Question: I have two JScrollPanes in the same window. The one on the left is large enough to display the contents of the contained panel. The one on the right is not large enough to display its contents and thus it needs to create a vertical scrollbar.

But as you can see, the problem is that when the vertical scrollbar appears, the scrollbar appears on the of the JScrollPane. It covers up content contained inside and thus a horizontal scrollbar is necessary to show everything. I want that fixed.
I realize that I can turn the vertical scrollbar on all the time, but for aesthetic reasons, I only want for it to appear when necessary, without making it necessary for a horizontal scrollpane to appear.
EDIT: My code for starting this is as simple as can be:
'''
JScrollPane groupPanelScroller = new JScrollPane(groupPanel);
this.add(groupPanelScroller, "align center");
'''
I am using MigLayout (MigLayout.com), but this problem seems to appear no matter what layout manager I am using. Also, if I shrink the window so that the left panel is no longer large enough to display everything, the same behavior as the right panel occurs.
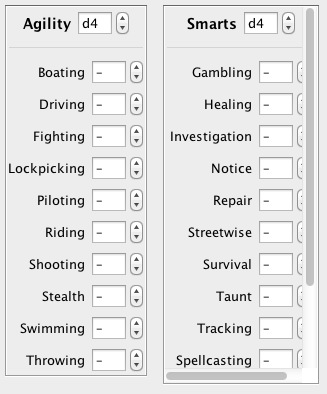
Answer: First: <URL> on the component level. Especially not so when you do have a powerful LayoutManager such as MigLayout which supports tweaking on the manager level.
In code, adjusting the pref size of whatever:
'''
// calculate some width to add to pref, f.i. to take the scrollbar width into account
final JScrollPane pane = new JScrollPane(comp);
int prefBarWidth = pane.getVerticalScrollBar().getPreferredSize().width;
// **do not**
comp.setPreferredSize(new Dimension(comp.getPreferredSize().width + prefBarWidth, ...);
// **do**
String pref = "(pref+" + prefBarWidth + "px)";
content.add(pane, "width " + pref);
'''
That said: basically, you hit a (arguable) bug in ScrollPaneLayout. While it looks like taking the scrollbar width into account, it actually doesn't in all cases. The relevant snippet from preferredLayoutSize
'''
// filling the sizes used for calculating the pref
Dimension extentSize = null;
Dimension viewSize = null;
Component view = null;
if (viewport != null) {
extentSize = viewport.getPreferredSize();
view = viewport.getView();
if (view != null) {
viewSize = view.getPreferredSize();
} else {
viewSize = new Dimension(0, 0);
}
}
....
// the part trying to take the scrollbar width into account
if ((vsb != null) && (vsbPolicy != VERTICAL_SCROLLBAR_NEVER)) {
if (vsbPolicy == VERTICAL_SCROLLBAR_ALWAYS) {
prefWidth += vsb.getPreferredSize().width;
}
else if ((viewSize != null) && (extentSize != null)) {
boolean canScroll = true;
if (view instanceof Scrollable) {
canScroll = !((Scrollable)view).getScrollableTracksViewportHeight();
}
if (canScroll &&
// following condition is the **culprit**
(viewSize.height > extentSize.height)) {
prefWidth += vsb.getPreferredSize().width;
}
}
}
'''
it's the culprit, because
- -
The result is what you are seeing: the scrollbar overlaps (in the sense of cutting off some width) the view.
A hack around is a custom ScrollPaneLayout which adds the scrollbar width if the view's height is less than the viewport height, a crude example (beware: production quality) to play with
'''
public static class MyScrollPaneLayout extends ScrollPaneLayout {
@Override
public Dimension preferredLayoutSize(Container parent) {
Dimension dim = super.preferredLayoutSize(parent);
JScrollPane pane = (JScrollPane) parent;
Component comp = pane.getViewport().getView();
Dimension viewPref = comp.getPreferredSize();
Dimension port = pane.getViewport().getExtentSize();
// **Edit 2** changed condition to <= to prevent jumping
if (port.height < viewPref.height) {
dim.width += pane.getVerticalScrollBar().getPreferredSize().width;
}
return dim;
}
}
'''
hmm ... see the jumping (between showing vs. not showing the vertical scrollbar, as described in the comment): when I replace the textfield in my example with another scrollPane, then resizing "near" its pref width exhibits the problem. So the hack isn't good enough, could be that the time of asking the viewport for its extent is incorrect (in the middle of the layout process). Currently no idea, how to do better.
tentative tracking: when doing a pixel-by-pixel width change, it feels like a one-off error. Changing the condition from '<' to '<=' seems to fix the jumping - at the price of always adding the the scrollbar width. So on the whole, this leads to step one with a broader trailing inset ;-) Meanwhile believing that the whole logic of the scollLlayout needs to be improved ...
To summarize your options:
- - -
Below are code examples to play with:
'''
// adjust the pref width in the component constraint
MigLayout layout = new MigLayout("wrap 2", "[][]");
final JComponent comp = new JPanel(layout);
for (int i = 0; i < 10; i++) {
comp.add(new JLabel("some item: "));
comp.add(new JTextField(i + 5));
}
MigLayout outer = new MigLayout("wrap 2",
"[][grow, fill]");
JComponent content = new JPanel(outer);
final JScrollPane pane = new JScrollPane(comp);
int prefBarWidth = pane.getVerticalScrollBar().getPreferredSize().width;
String pref = "(pref+" + prefBarWidth + "px)";
content.add(pane, "width " + pref);
content.add(new JTextField("some dummy") );
Action action = new AbstractAction("add row") {
@Override
public void actionPerformed(ActionEvent e) {
int count = (comp.getComponentCount() +1)/ 2;
comp.add(new JLabel("some Item: "));
comp.add(new JTextField(count + 5));
pane.getParent().revalidate();
}
};
frame.add(new JButton(action), BorderLayout.SOUTH);
frame.add(content);
frame.pack();
frame.setSize(frame.getWidth()*2, frame.getHeight());
frame.setVisible(true);
// use a custom ScrollPaneLayout
MigLayout layout = new MigLayout("wrap 2", "[][]");
final JComponent comp = new JPanel(layout);
for (int i = 0; i < 10; i++) {
comp.add(new JLabel("some item: "));
comp.add(new JTextField(i + 5));
}
MigLayout outer = new MigLayout("wrap 2",
"[][grow, fill]");
JComponent content = new JPanel(outer);
final JScrollPane pane = new JScrollPane(comp);
pane.setLayout(new MyScrollPaneLayout());
content.add(pane);
content.add(new JTextField("some dummy") );
Action action = new AbstractAction("add row") {
@Override
public void actionPerformed(ActionEvent e) {
int count = (comp.getComponentCount() +1)/ 2;
comp.add(new JLabel("some Item: "));
comp.add(new JTextField(count + 5));
pane.getParent().revalidate();
}
};
frame.add(new JButton(action), BorderLayout.SOUTH);
frame.add(content);
frame.pack();
frame.setSize(frame.getWidth()*2, frame.getHeight());
frame.setVisible(true);
'''